Interaction volume radius: 10 \u00c5
Interaction volume height: 15 \u00c5
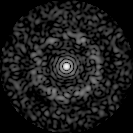
Disorder parameter: 0.8504